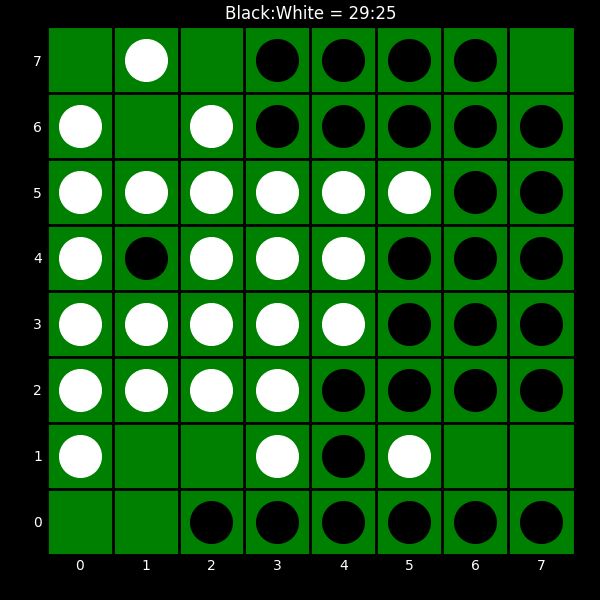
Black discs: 29
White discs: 25